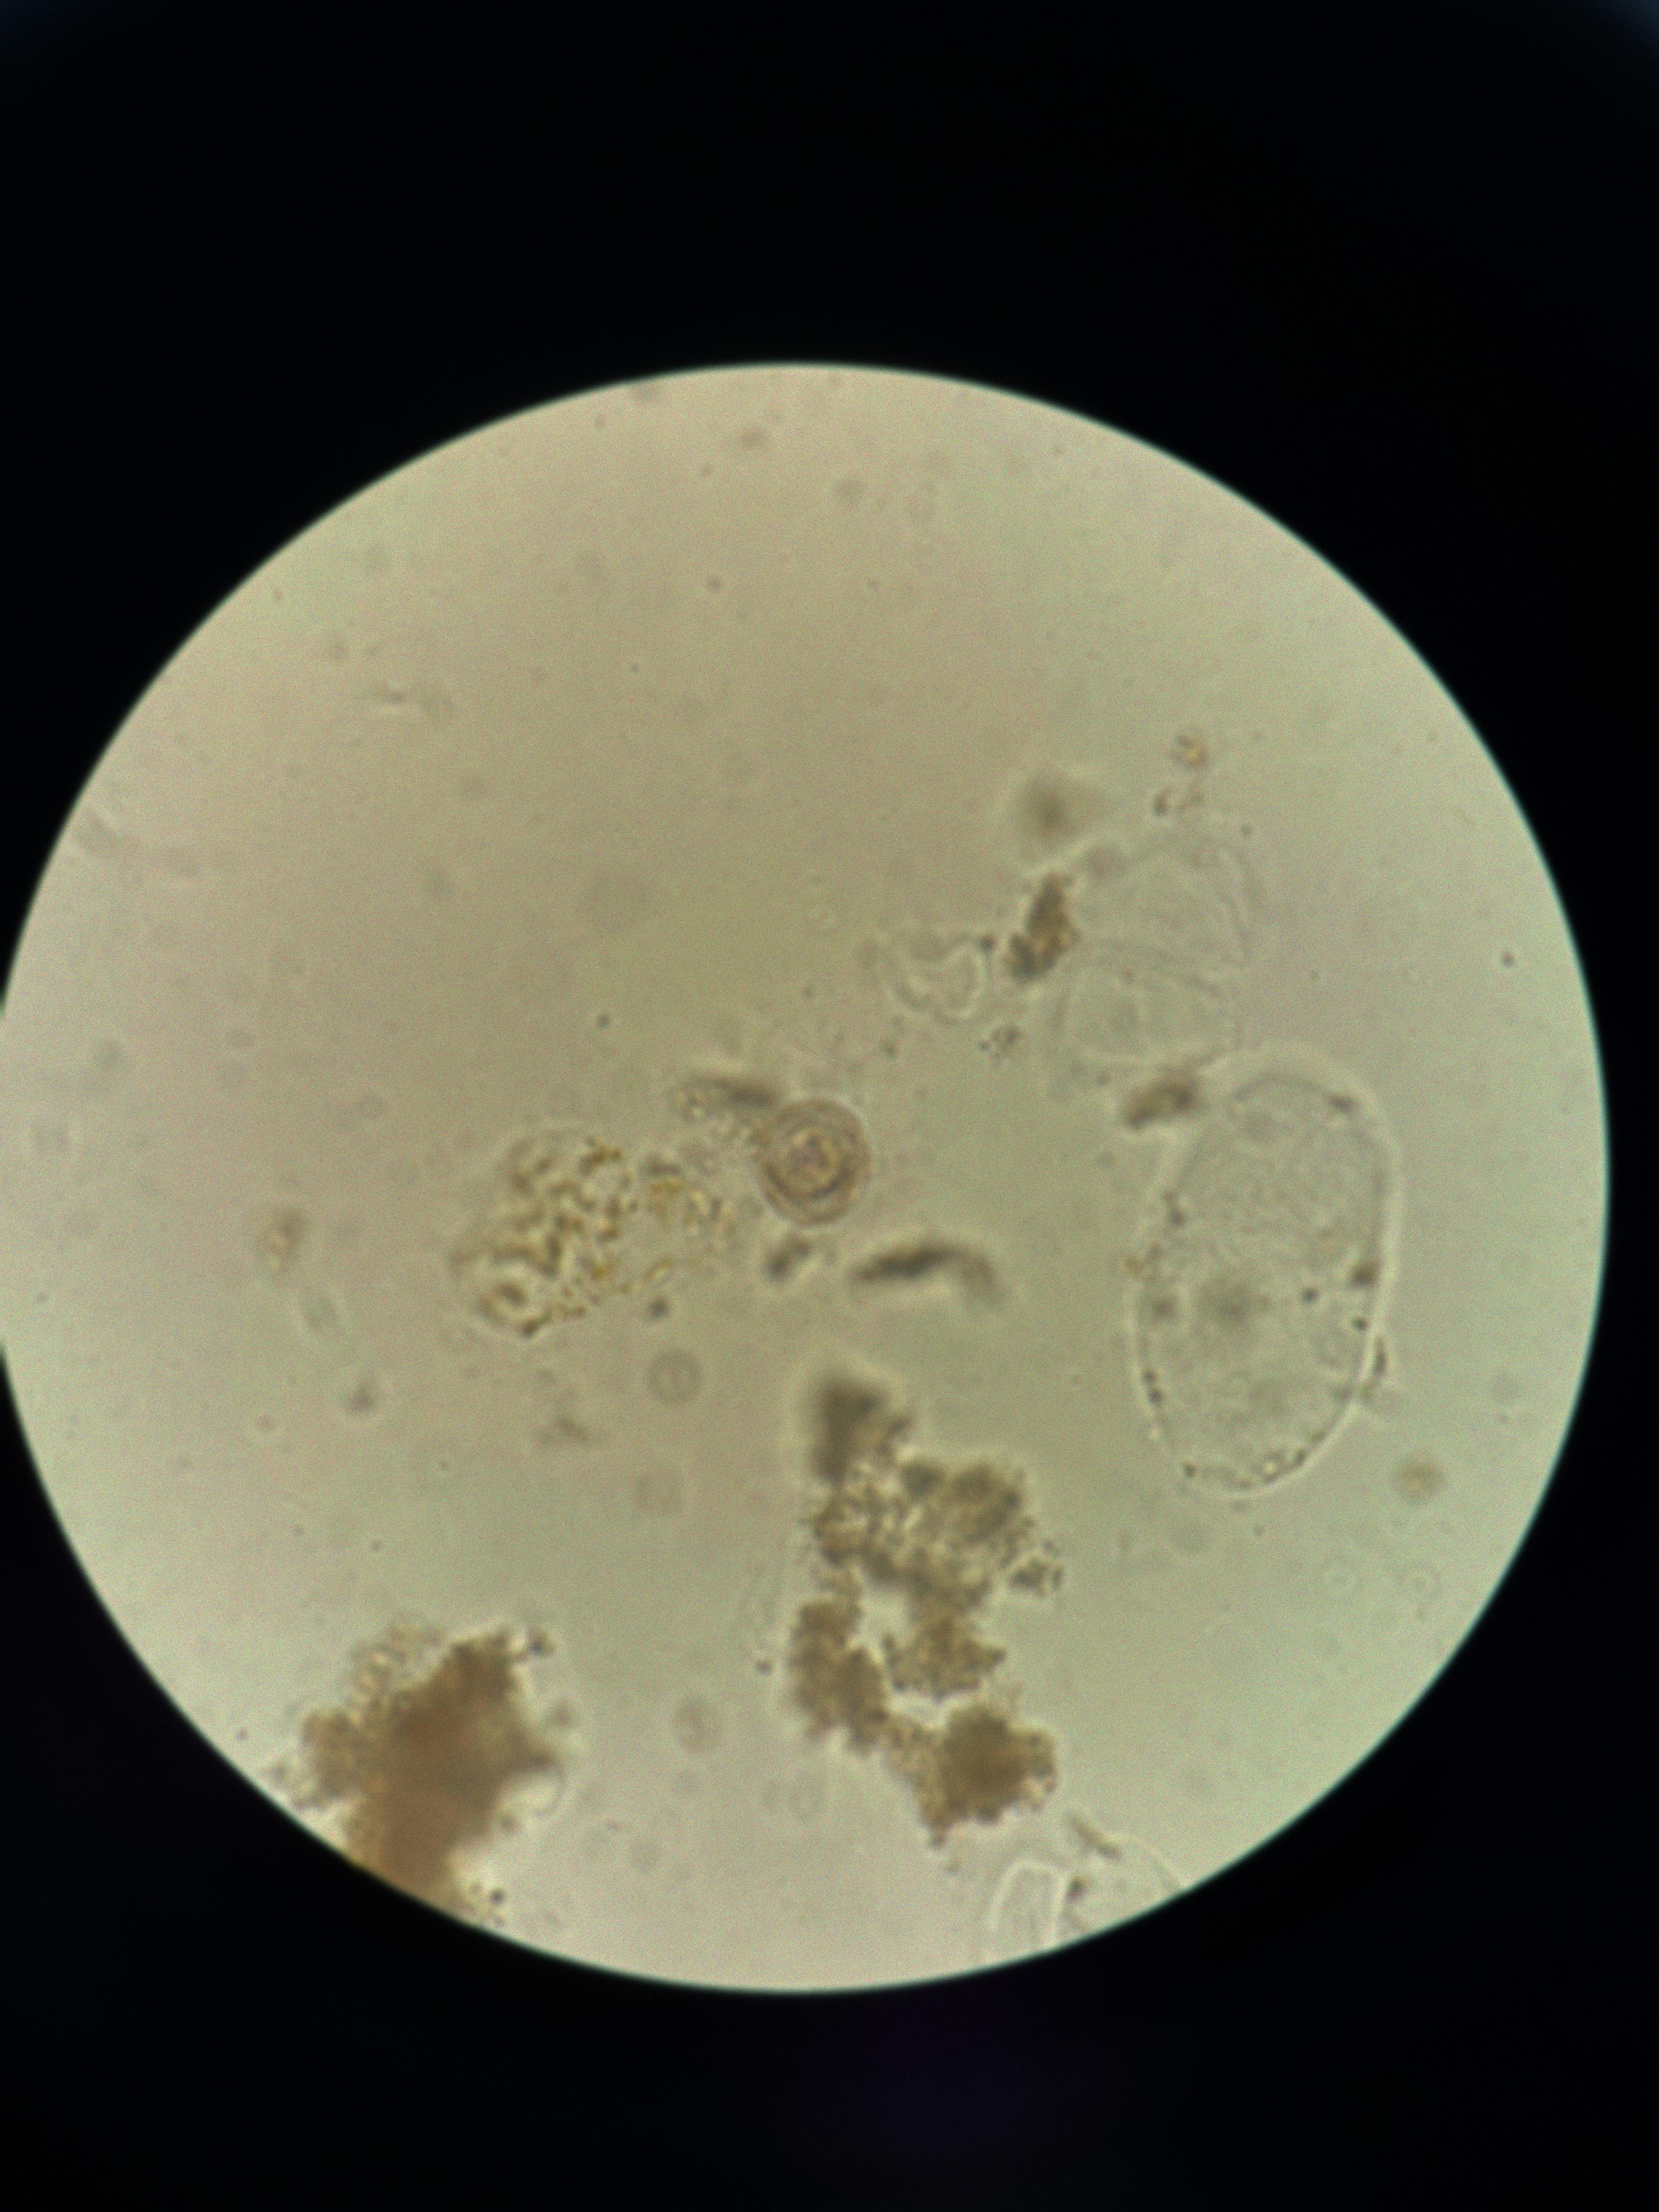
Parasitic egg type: Hymenolepis nana